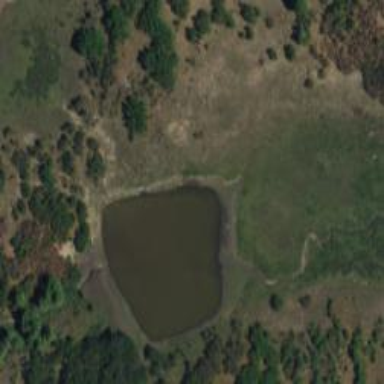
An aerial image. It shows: Reservoir area.